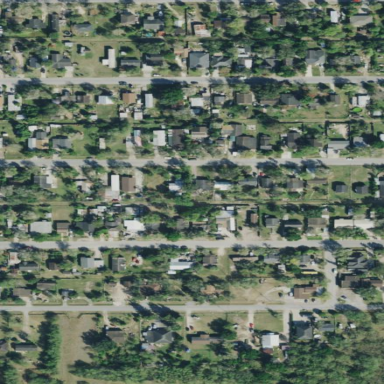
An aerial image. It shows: Residential area within neighborhood.